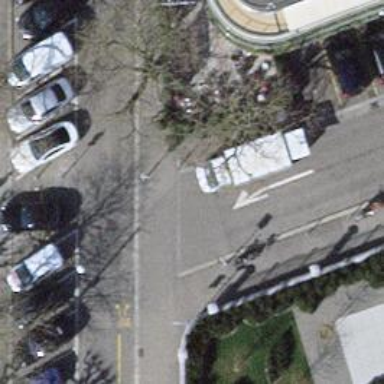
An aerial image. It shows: Unmarked crossing with traffic calming table.